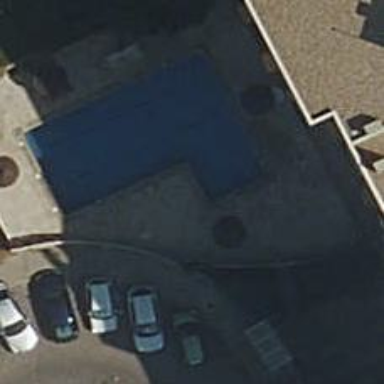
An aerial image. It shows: Swimming pool located in leisure land.